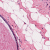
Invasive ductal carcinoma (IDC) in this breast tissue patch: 0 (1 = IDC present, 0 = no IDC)